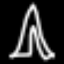
Label: The Eiffel Tower